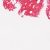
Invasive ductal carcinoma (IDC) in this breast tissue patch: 0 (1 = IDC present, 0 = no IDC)